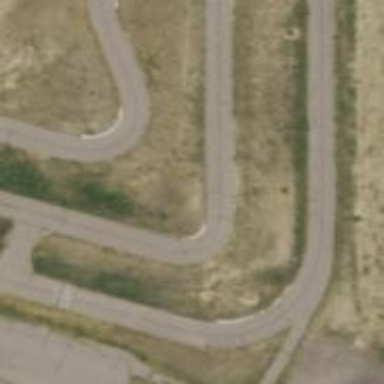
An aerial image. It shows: Motor sport raceway.